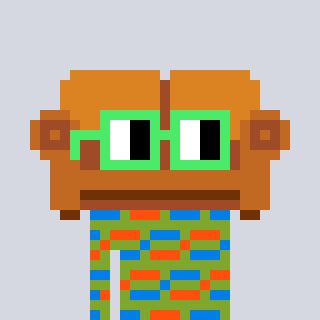
a pixel art character with square light green glasses, a couch-shaped head and a slimegreen-colored body on a cool background